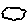
Label: cloud